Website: ulta-beauty
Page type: billing-address
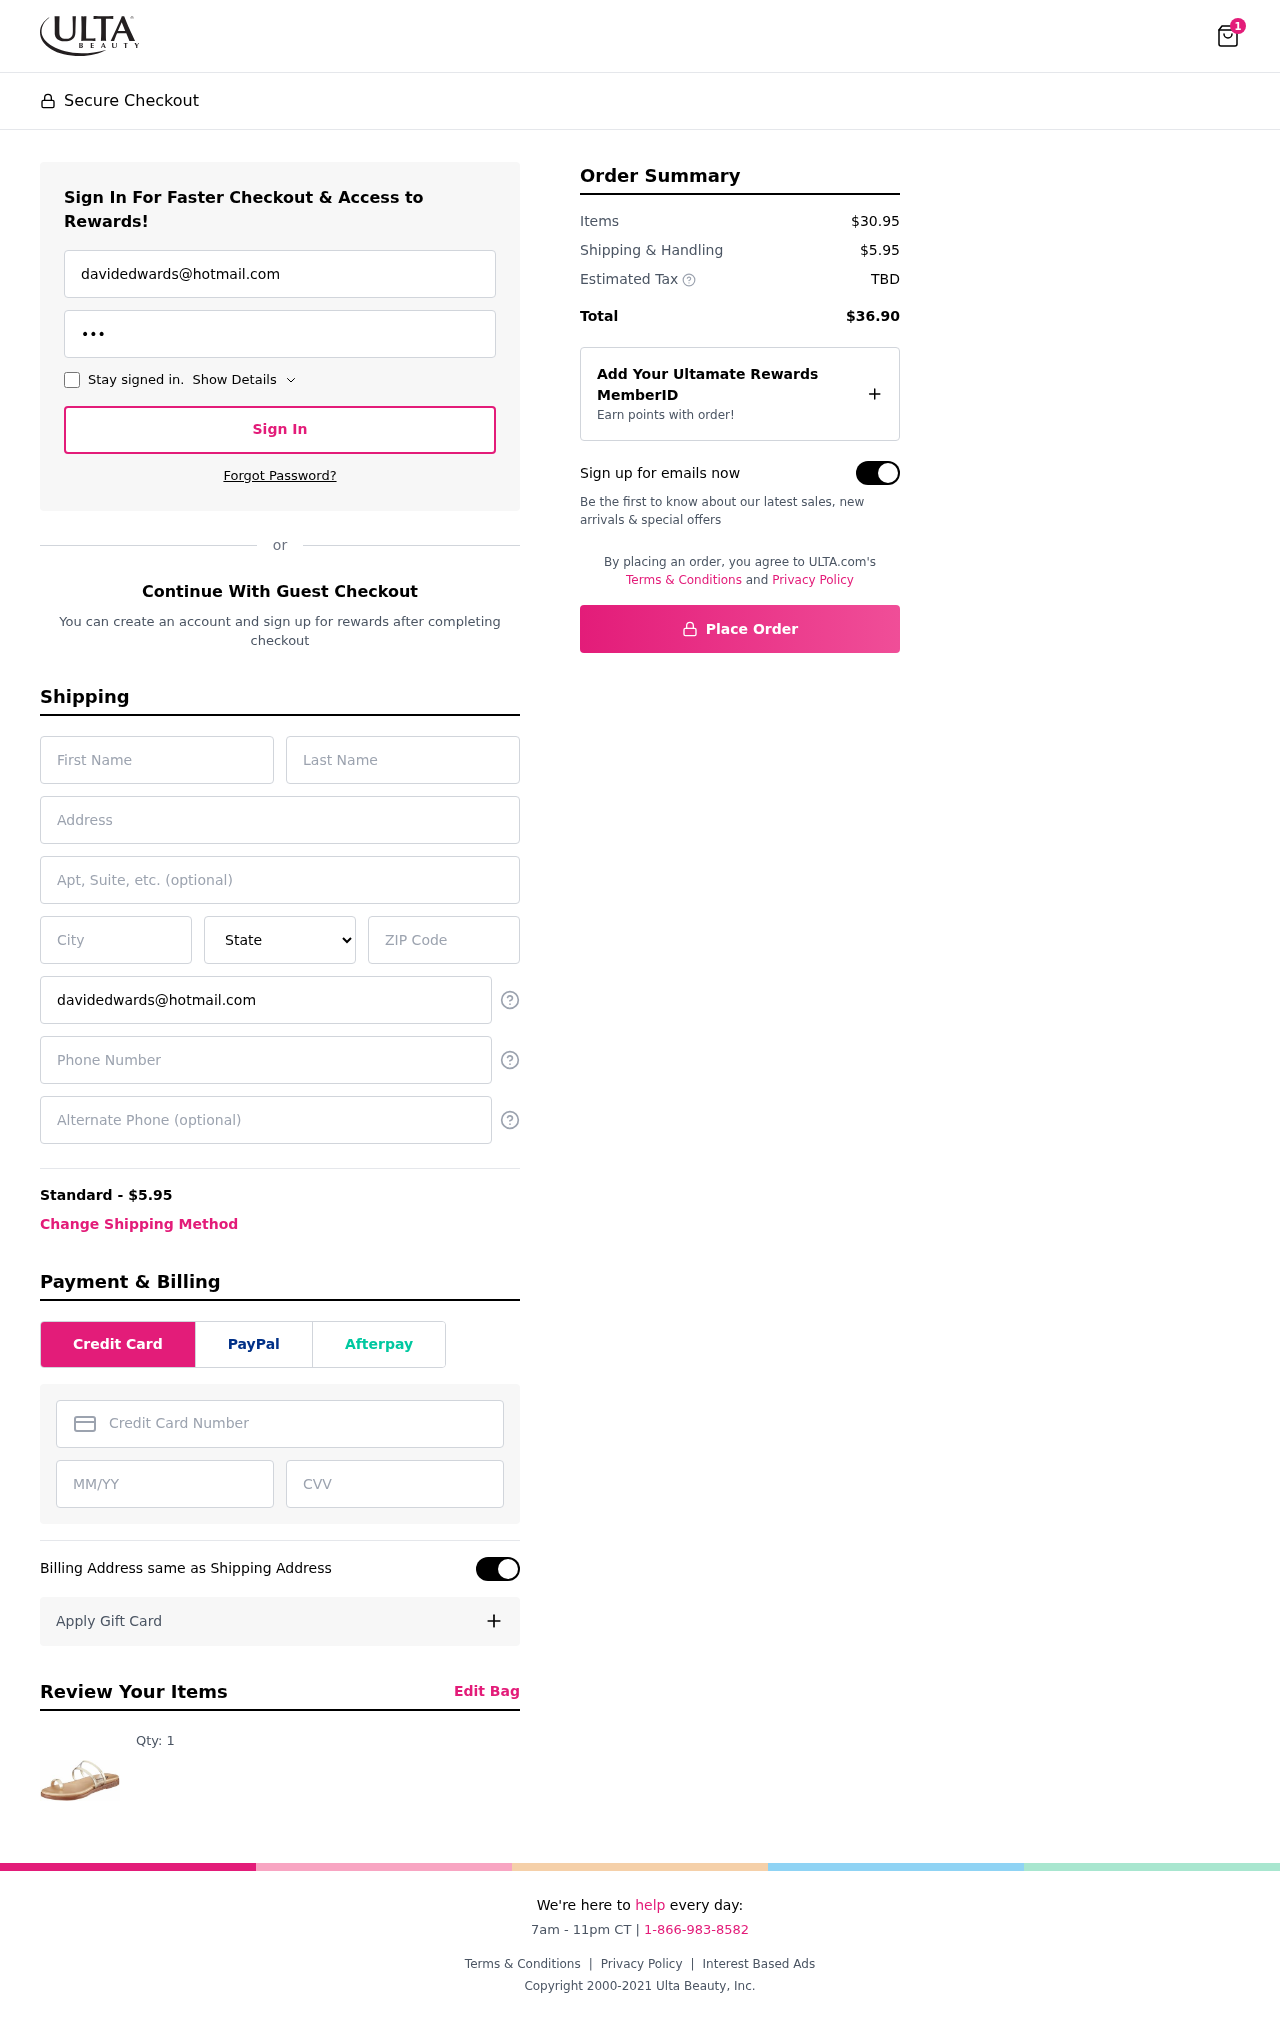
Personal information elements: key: PII_STATE
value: Maine
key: PII_EMAIL
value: davidedwards@hotmail.com
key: PII_FIRSTNAME
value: David
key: PII_LASTNAME
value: Edwards
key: PII_STREET
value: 6053 Justin Village Apt. 376
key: PII_CITY
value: New Tylermouth
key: PII_POSTCODE
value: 07806
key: PII_PHONE
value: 9542029157
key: PII_ALT_PHONE
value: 9208549749
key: PII_CARD_NUMBER
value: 6011 9886 9980 7418
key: PII_CARD_EXPIRY
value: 01/30
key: PII_CARD_CVV
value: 675
Product elements: key: PRODUCT1_QUANTITY
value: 1
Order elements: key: ORDER_NUM_ITEMS
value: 1
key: ORDER_SHIPPING_COST
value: $5.95
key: ORDER_SUBTOTAL
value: $30.95
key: ORDER_TOTAL
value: $36.90